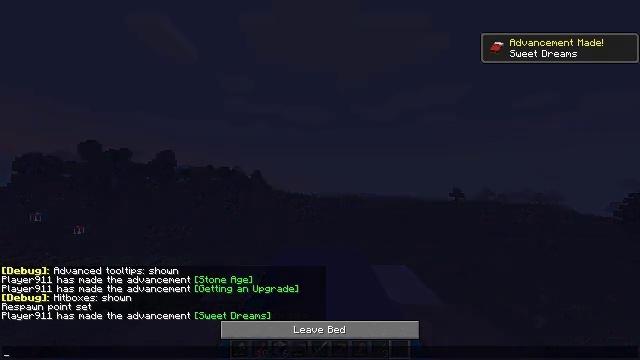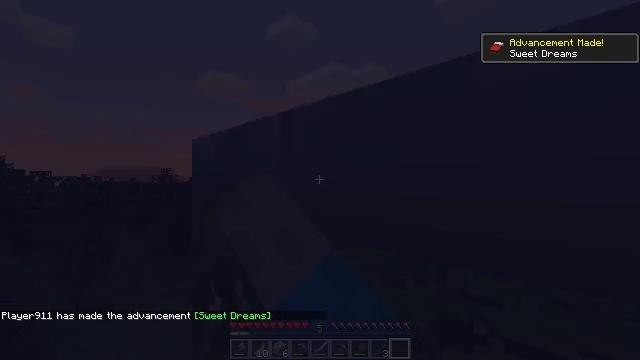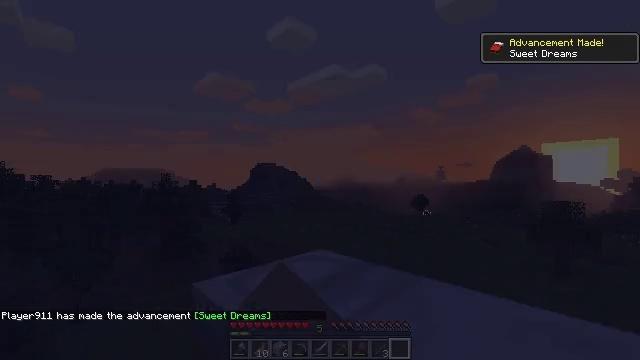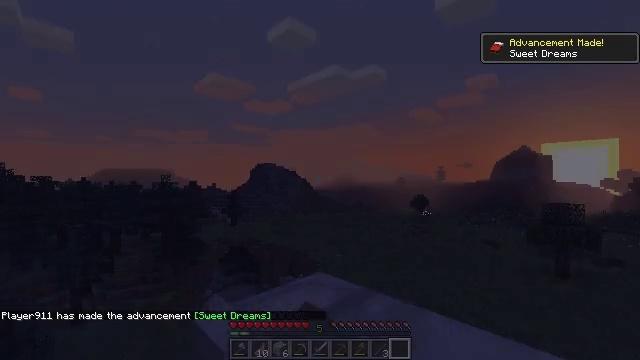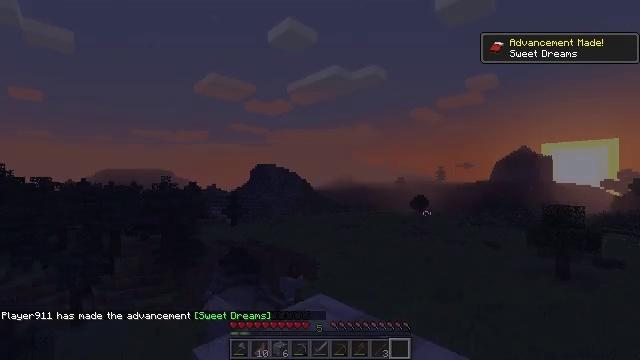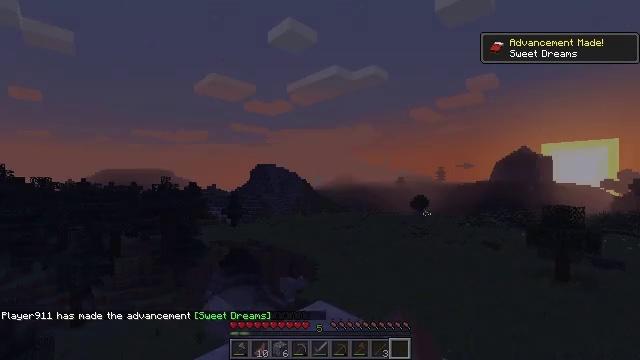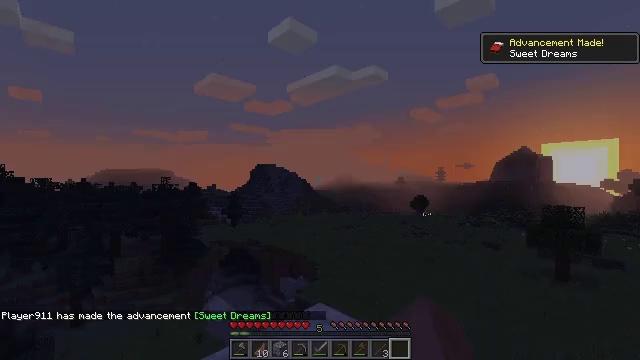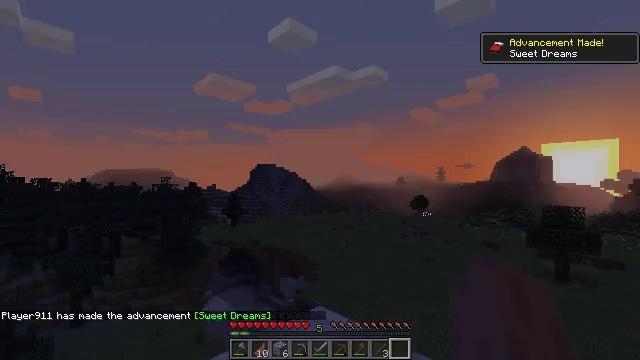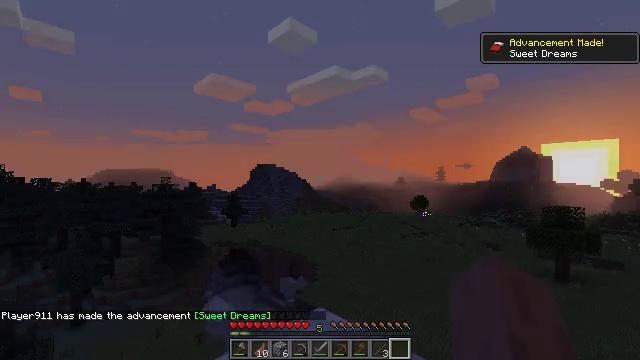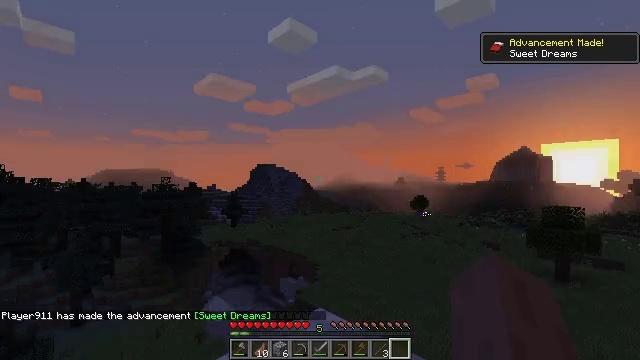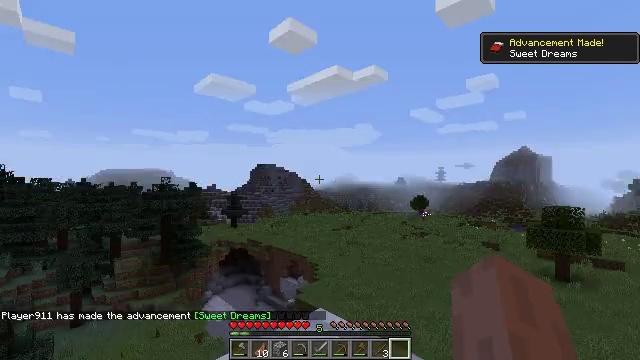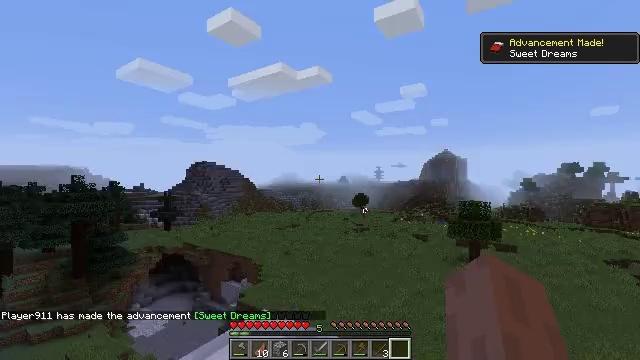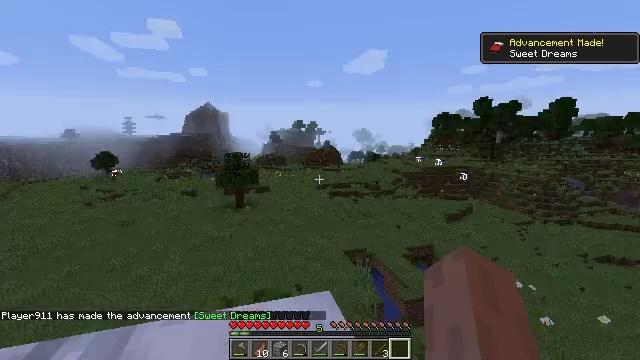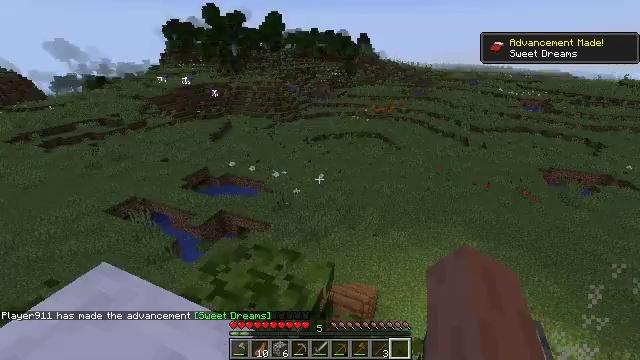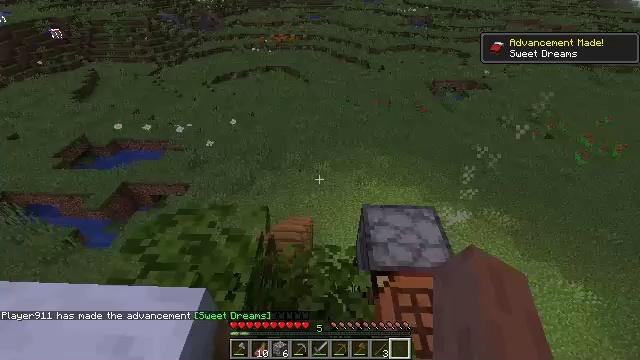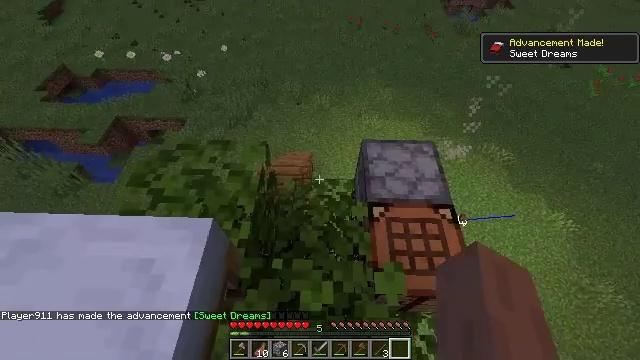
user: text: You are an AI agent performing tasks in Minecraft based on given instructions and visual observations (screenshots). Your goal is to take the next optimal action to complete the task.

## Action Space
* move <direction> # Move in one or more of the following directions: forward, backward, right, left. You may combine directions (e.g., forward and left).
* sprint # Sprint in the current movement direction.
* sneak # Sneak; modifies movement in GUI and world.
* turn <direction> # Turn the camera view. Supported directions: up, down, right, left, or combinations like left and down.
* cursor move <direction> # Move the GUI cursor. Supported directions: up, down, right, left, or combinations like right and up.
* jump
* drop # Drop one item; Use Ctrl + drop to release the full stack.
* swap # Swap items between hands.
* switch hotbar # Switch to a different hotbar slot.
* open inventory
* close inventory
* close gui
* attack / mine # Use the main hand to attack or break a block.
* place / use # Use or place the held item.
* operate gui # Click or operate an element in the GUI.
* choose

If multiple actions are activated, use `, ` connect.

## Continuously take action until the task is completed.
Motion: motion action
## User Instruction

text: Break the red tulip to collect it.
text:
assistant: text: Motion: no_op
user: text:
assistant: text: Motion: close gui
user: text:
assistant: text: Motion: no_op
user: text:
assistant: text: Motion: no_op
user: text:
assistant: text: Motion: no_op
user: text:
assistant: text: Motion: no_op
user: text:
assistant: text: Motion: no_op
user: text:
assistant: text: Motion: no_op
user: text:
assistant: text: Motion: no_op
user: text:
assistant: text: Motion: no_op
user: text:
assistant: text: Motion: turn right
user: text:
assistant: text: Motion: turn right and down
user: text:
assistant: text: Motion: turn right and down
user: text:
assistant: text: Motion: turn right and down
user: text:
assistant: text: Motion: turn down
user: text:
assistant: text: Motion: turn right and down
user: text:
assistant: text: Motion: no_op
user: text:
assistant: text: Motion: no_op
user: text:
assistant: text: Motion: no_op
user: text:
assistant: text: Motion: no_op
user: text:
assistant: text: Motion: no_op
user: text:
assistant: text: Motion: turn right and down
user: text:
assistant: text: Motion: no_op
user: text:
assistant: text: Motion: no_op
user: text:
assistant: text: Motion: no_op
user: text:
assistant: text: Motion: no_op
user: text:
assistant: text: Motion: no_op
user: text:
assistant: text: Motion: no_op
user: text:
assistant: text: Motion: no_op
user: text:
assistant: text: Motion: no_op